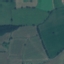
Label: Pasture